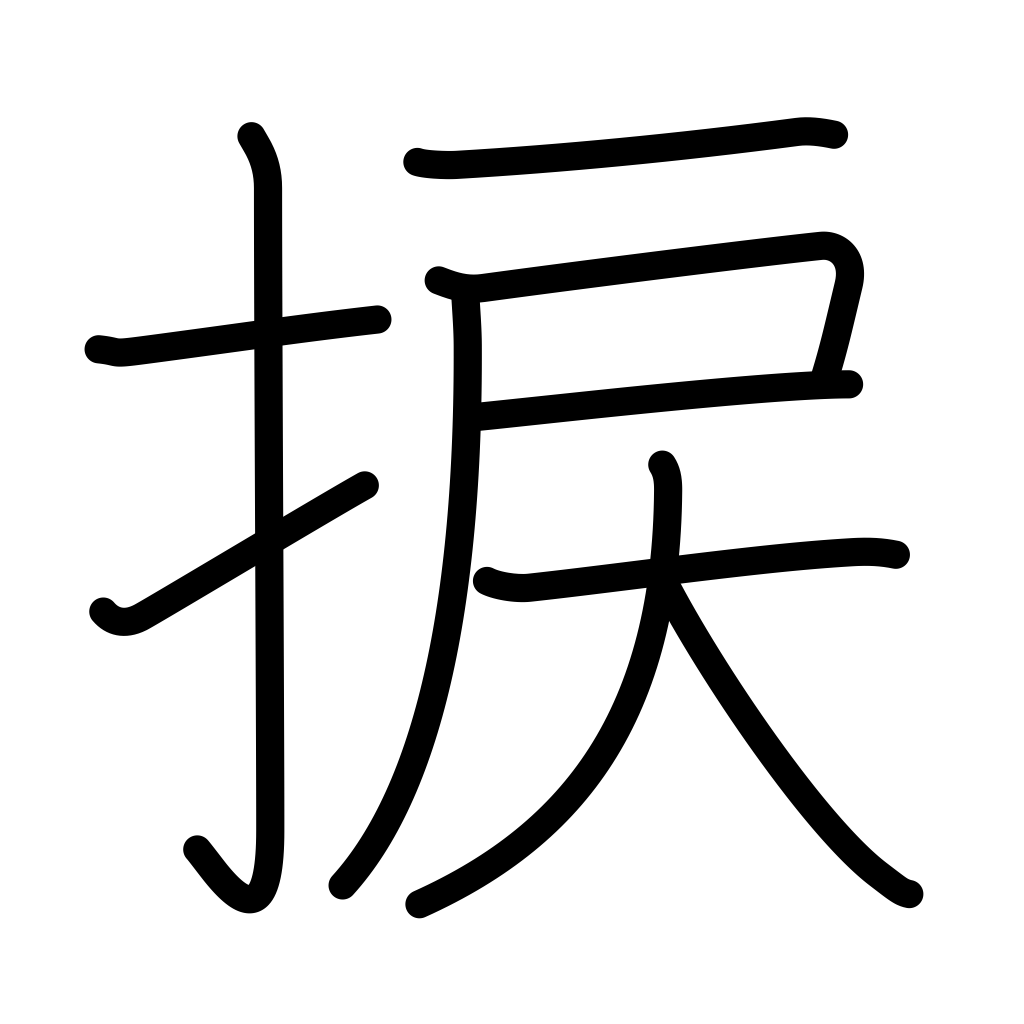
Meaning: screw, twist, wrench, distort